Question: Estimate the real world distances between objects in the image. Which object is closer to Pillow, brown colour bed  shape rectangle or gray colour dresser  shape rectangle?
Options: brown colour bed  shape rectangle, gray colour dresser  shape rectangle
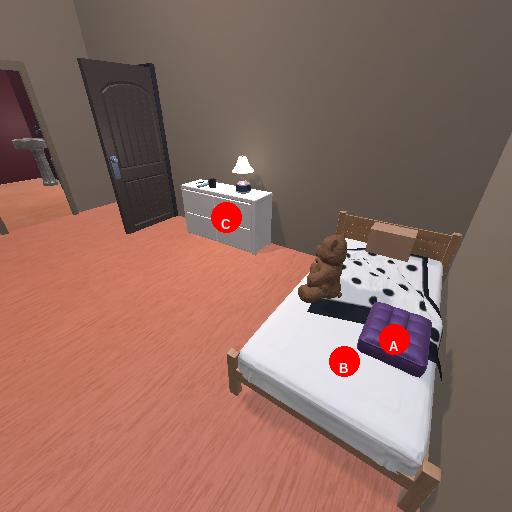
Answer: brown colour bed  shape rectangle